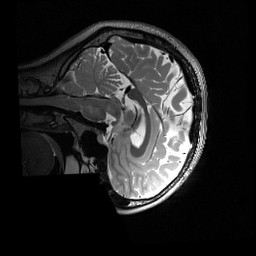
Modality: T2w
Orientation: sagittal
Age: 21
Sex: female
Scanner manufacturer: siemens
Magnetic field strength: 3 T
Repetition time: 3.2 s
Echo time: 0.56 s